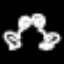
Label: frog